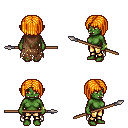
a pixel art fantasy rpg character, female body template, orc, green skin, brown tattered cape, gold greaves, light blonde pageboy hairstyle, bracelets, spear, four views (front, back, left, right), 2x2 character sprite sheet, small pixel art, hard edges, no anti-aliasing